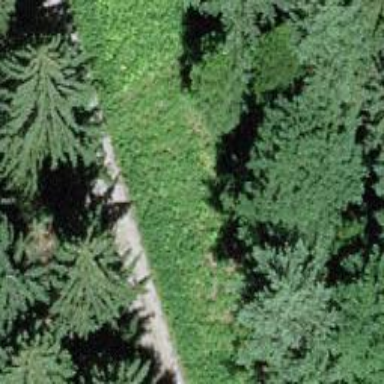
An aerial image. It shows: Gravel track with grade 2 quality.